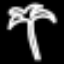
Label: palm tree